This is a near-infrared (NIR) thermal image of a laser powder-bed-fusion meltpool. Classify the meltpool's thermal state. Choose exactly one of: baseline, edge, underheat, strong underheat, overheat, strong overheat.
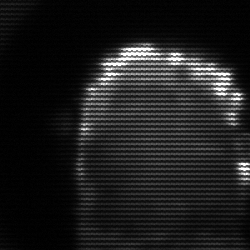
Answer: baseline